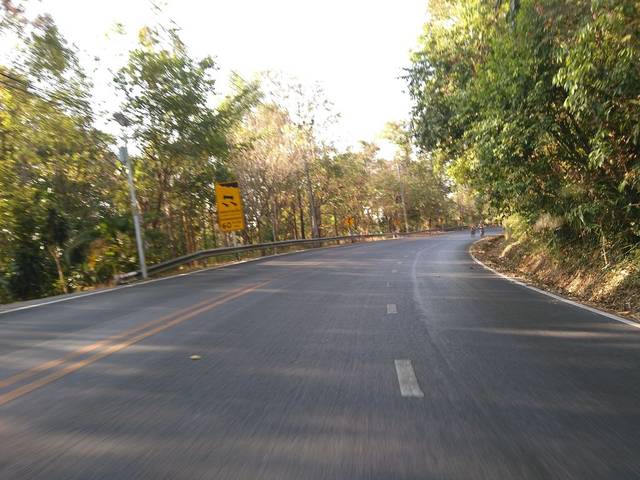
Region: Thailand
Coordinates: 18.794, 98.923